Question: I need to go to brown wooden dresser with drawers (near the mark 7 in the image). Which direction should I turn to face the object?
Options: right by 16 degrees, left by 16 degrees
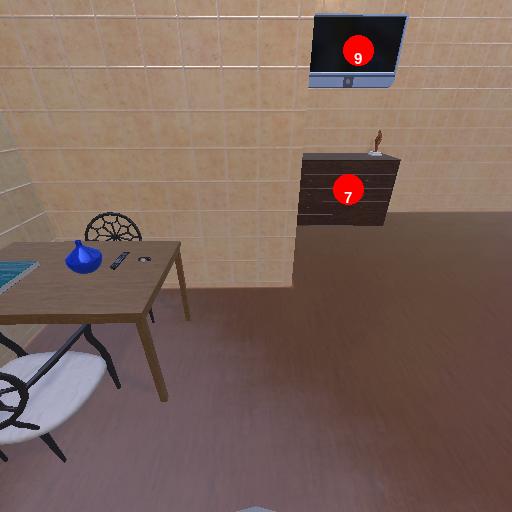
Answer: right by 16 degrees